Aerial crown-view tile of a tropical tree (Barro Colorado Island, Panama), acquired 20241014:
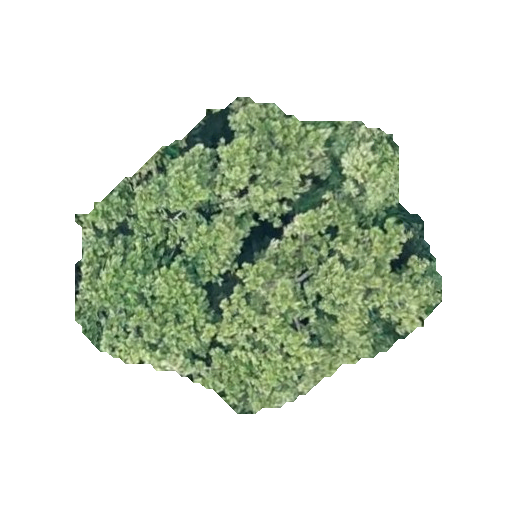
Species: Anacardium excelsum
GBIF accepted scientific name: Anacardium excelsum
Crown area: 123.744 m²